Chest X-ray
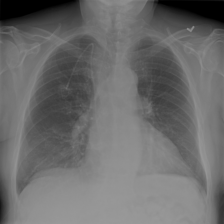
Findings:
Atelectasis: negative
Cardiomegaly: negative
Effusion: negative
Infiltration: negative
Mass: negative
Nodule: positive
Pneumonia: negative
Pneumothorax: negative
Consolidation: negative
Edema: negative
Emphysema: negative
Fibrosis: negative
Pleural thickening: negative
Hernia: negative